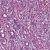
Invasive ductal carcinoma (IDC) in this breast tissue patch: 1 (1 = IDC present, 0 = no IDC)